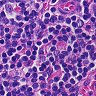
Metastatic tissue present: no